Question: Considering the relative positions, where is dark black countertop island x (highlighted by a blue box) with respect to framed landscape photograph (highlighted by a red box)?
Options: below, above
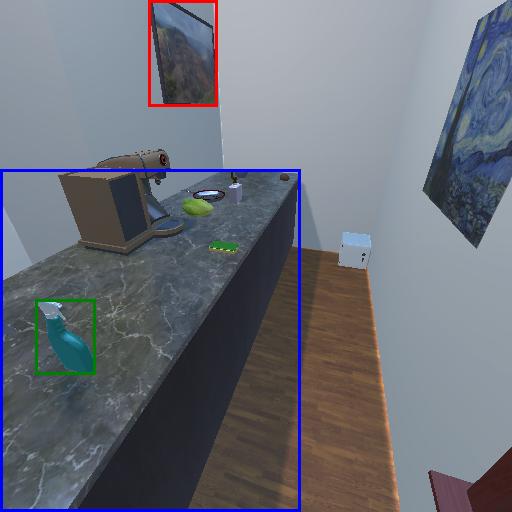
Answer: below